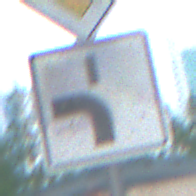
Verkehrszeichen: VerlaufVorfahrtsstrasse5
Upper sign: Vorfahrtsstrasse
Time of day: MorningAfternoon
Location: Outdoor (Urban)
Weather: PartlyCloudy
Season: NotSpecified
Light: Natural